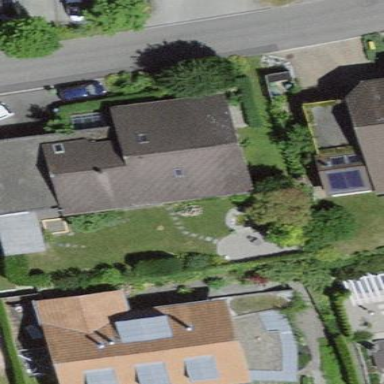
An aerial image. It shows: Residential building.